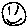
Label: smiley face